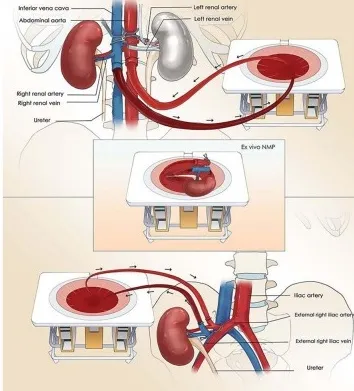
(A) Ischemia-free kidney transplant procedure. The diagram shows procurement, preservation, and implantation of the donor kidney without cessation of blood supply using normothermic machine perfusion.
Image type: pathology (masson_trichrome)